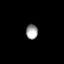
Tissue: prostate
Cell type: T cells
Senescence score: 0.6947
Nuclear area (px): 170
Mean DAPI intensity: 160.888